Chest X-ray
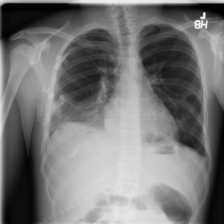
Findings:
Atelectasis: negative
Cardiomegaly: negative
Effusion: positive
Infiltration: positive
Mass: negative
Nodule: negative
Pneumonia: negative
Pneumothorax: negative
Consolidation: negative
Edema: negative
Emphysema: negative
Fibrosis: negative
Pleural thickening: positive
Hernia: negative